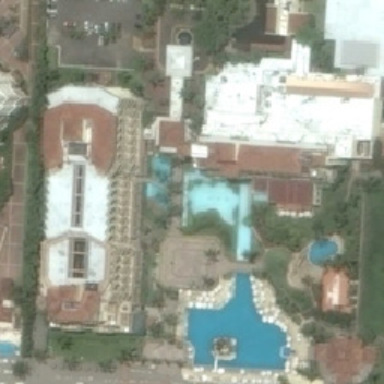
A resort with many plants and some houses in it .